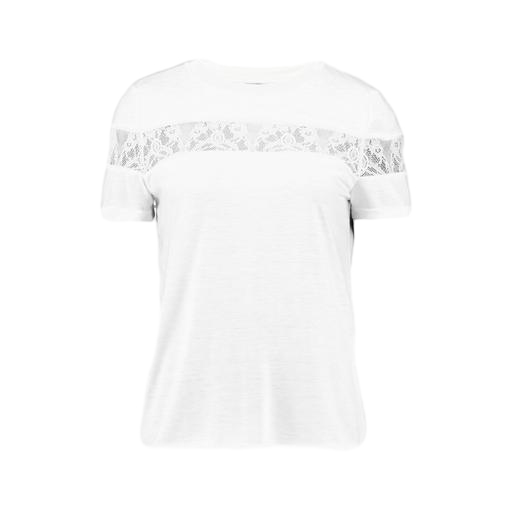
lace-yoke t-shirt, white lace t-shirt, white lace-trimmed short-sleeved t-shirt, white background